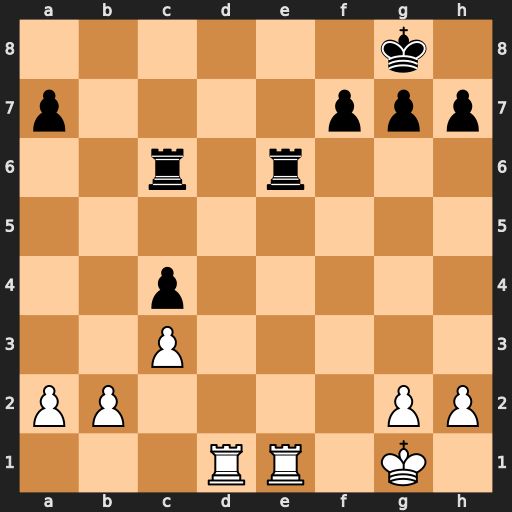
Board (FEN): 6k1/p4ppp/2r1r3/8/2p5/2P5/PP4PP/3RR1K1
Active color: w
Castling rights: -
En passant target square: -
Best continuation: Rd8+ Re8 Rexe8#